Question: I have this following issue. base on the image
Some of the controls on the child form cannot be shown properly. also i cannot use 'Autoscroll set to true' on child form because some its controls are 'anchored bottom'.
The fix i was thinking is to have a scrollbar on parent form when the height of child form overlaps. What should i add on my code to make the parent form have a scroll bar?
I use this code to show the child form inside the parent form.
'''
void ParentButtonClickNew(){
ChildForm entry = new ChildForm();
LoadChildForm(entry, this);
}
public void LoadChildForm(object childForm, object container)
{
System.Windows.Forms.Form xForm = (System.Windows.Forms.Form)childForm;
System.Windows.Forms.Control control = (System.Windows.Forms.Control)container;
xForm.TopLevel = false;
if (control.Controls.Count == 0)
{
xForm.Parent = control;
xForm.StartPosition = FormStartPosition.CenterScreen;
//xForm.WindowState = System.Windows.Forms.FormWindowState.Maximized;
xForm.Show();
xForm.BringToFront();
}
else
{
bool isFound = false;
for (int i = 0; i <= control.Controls.Count - 1; i++)
{
try
{
System.Windows.Forms.Form myForm = (System.Windows.Forms.Form)control.Controls[i];
if (myForm.Name == xForm.Name)
{
isFound = true;
xForm.StartPosition = FormStartPosition.CenterScreen;
myForm.Show();
myForm.BringToFront();
}
else
{
myForm.SendToBack();
}
}
catch { }
}
if (!isFound)
{
try
{
xForm.Parent = control;
System.Windows.Forms.Form myForm = (System.Windows.Forms.Form)control.Controls[xForm.Name];
xForm.StartPosition = FormStartPosition.CenterScreen;
myForm.Show();
myForm.BringToFront();
}
catch { }
}
}
}
'''
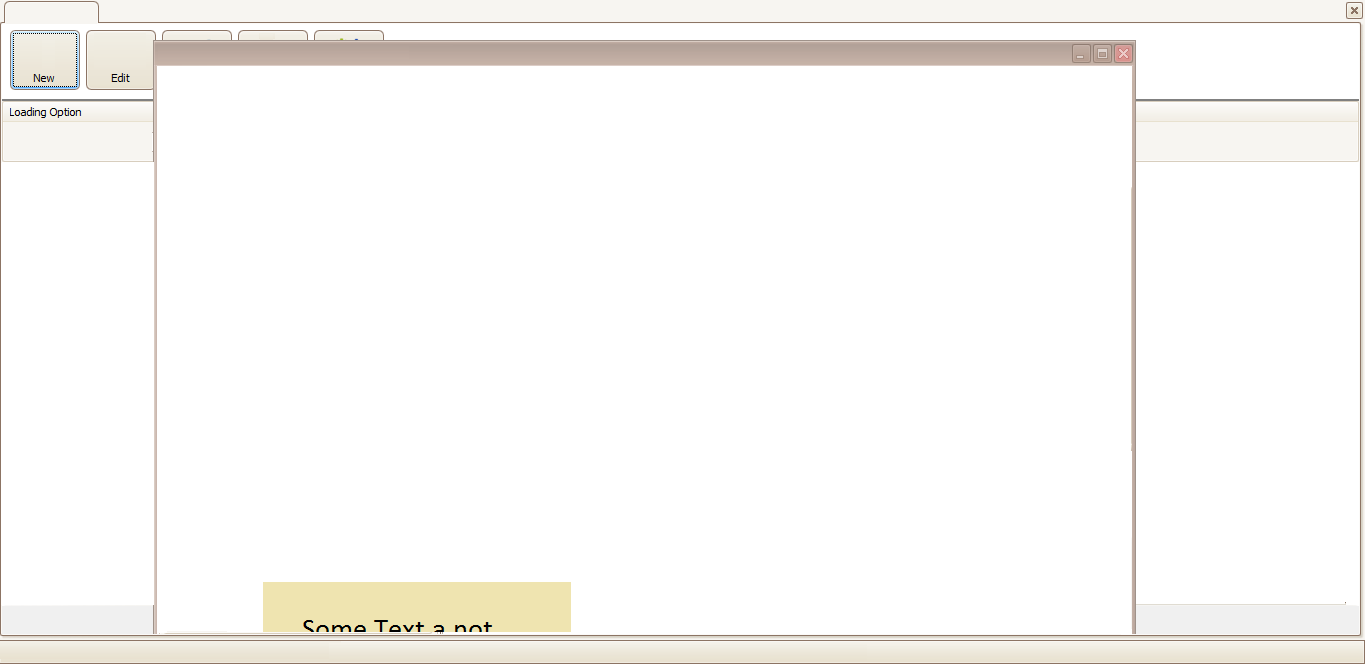
Answer: There are some serious bugs in this code, it is raining nullref and cast exceptions. You really need to stop hiding those bugs with try/catch. It is the core reason you are asking this question, you just can't figure out what's going on inside the code anymore.
The biggest reason you are having a problem is because of the way you designed the method. You always create an instance of a form and pass it as the first argument. Trouble is, if the form already exists then you never actually use that instance. So trying to set properties like AutoScroll = true on that instance just doesn't have any effect.
You need something fundamentally different. Like a 'Type' argument. That could look like this:
'''
public void LoadChildForm(Type childForm, Control container) {
foreach (Control child in container.Controls) {
if (child.GetType() == childForm) {
// Found it, bring to front
child.BringToFront();
return;
}
}
// Doesn't exist yet, create a new instance
Form xForm = (Form)Activator.CreateInstance(childForm);
xForm.TopLevel = false;
xForm.Visible = true;
container.Controls.Add(xForm);
xForm.BringToFront();
// Show scrollbar
xForm.AutoScrollMinSize = new Size(0, 2000);
}
}
'''
Note how much cleaner and understandable the code gets when you design it right. You'd call it like this:
'''
void ParentButtonClickNew(){
LoadChildForm(typeof(ChildForm), this);
}
'''
Do beware the real problem, this will never be an emulation of MDI. It like a MDI child form but it just isn't. You cannot activate the window, the titlebar always will have the "not activated" colors. If you actually want the equivalent of the MDI client window with the scrollbar then you create an extra container window, a Panel will do. With AutoScroll = true.
The result is however never going to resemble MDI and won't be very usable. Consider a docking window layout instead as an alternative for MDI. Well done in Weifenluo's <URL>.